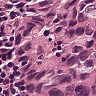
Metastatic tissue present: yes